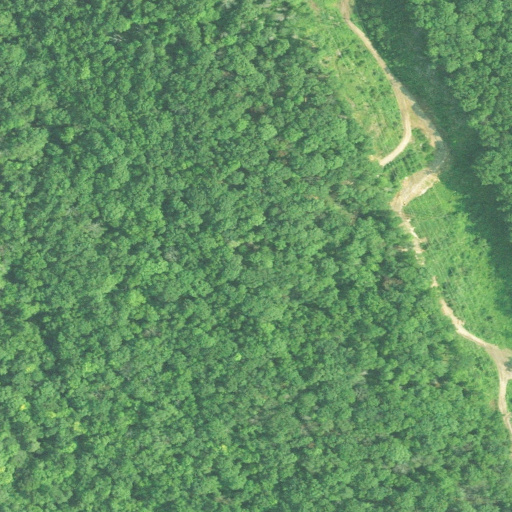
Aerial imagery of bench in Connecticut named Rattlesnake Ledges containing deciduous forest, shrub, pasture, and mixed forest